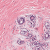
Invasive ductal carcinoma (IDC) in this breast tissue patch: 0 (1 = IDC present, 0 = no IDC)